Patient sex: M
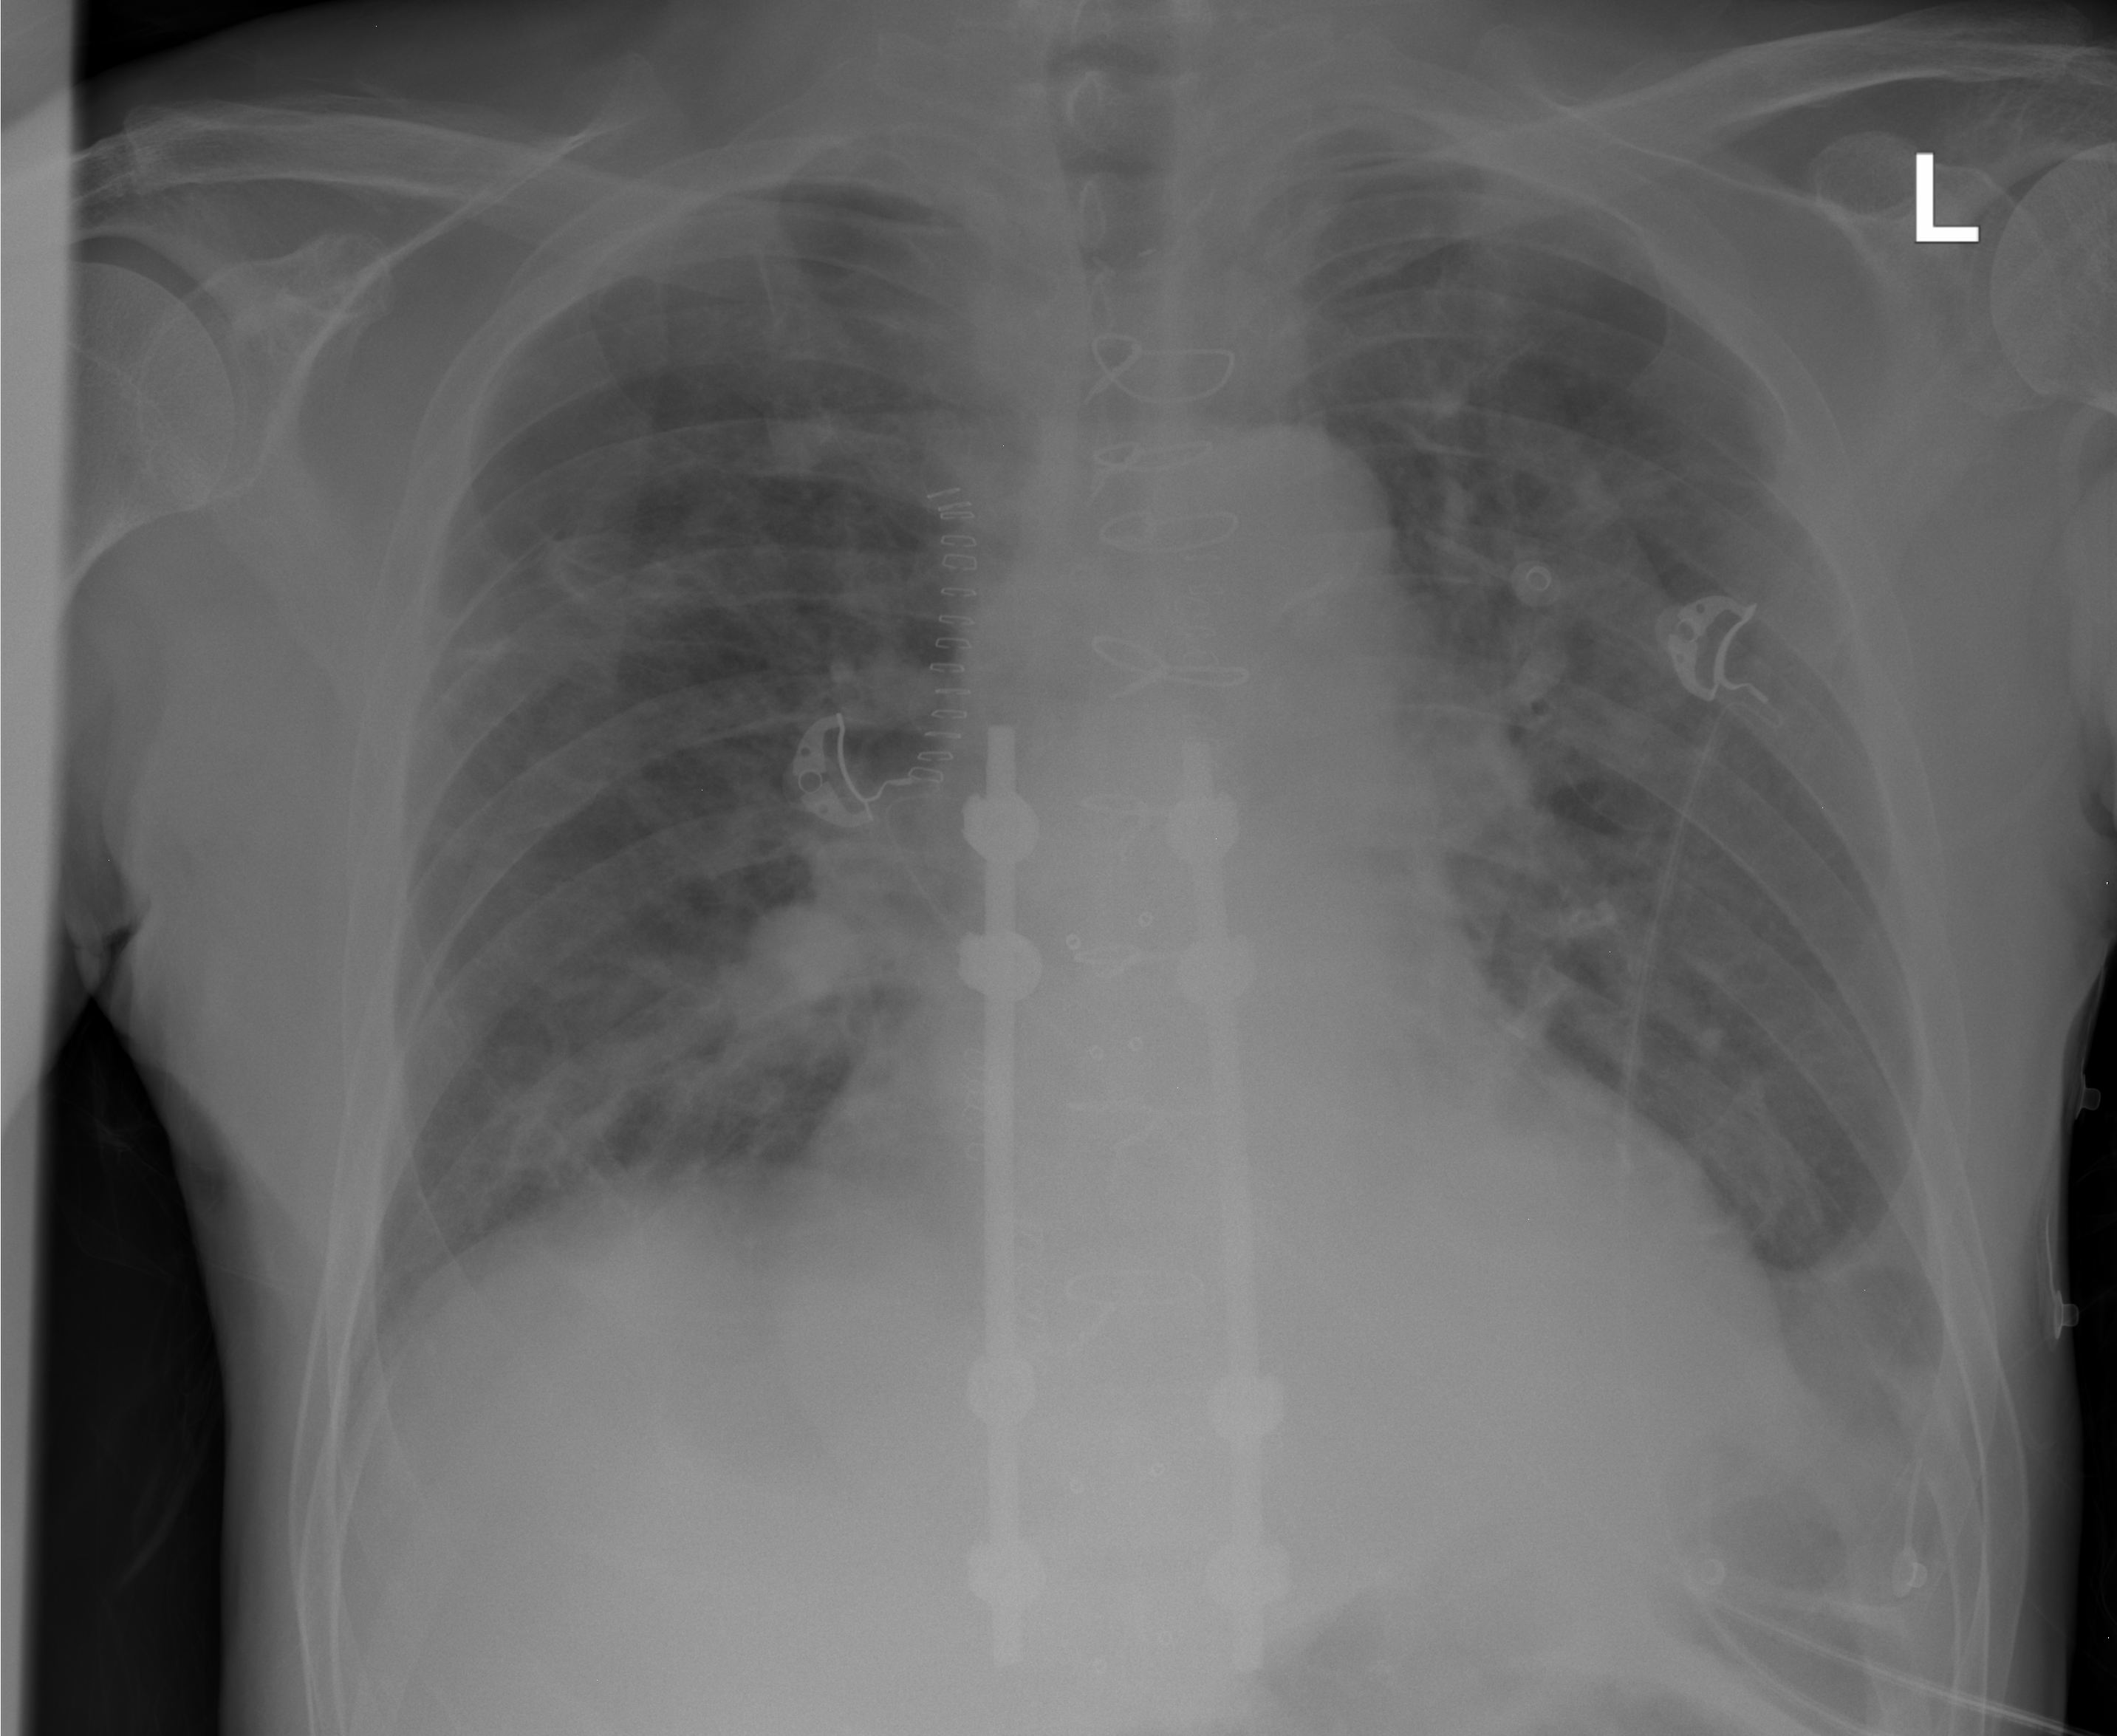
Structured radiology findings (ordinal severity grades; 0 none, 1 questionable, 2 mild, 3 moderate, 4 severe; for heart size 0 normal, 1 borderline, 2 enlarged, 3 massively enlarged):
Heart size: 2
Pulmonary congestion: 2
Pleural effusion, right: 0
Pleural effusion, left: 1
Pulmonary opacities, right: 2
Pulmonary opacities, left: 2
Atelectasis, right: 0
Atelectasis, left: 0